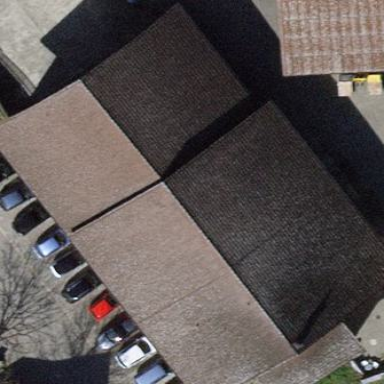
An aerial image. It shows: Industrial building with gabled roof.